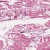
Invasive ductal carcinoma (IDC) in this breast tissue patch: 0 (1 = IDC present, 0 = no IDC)